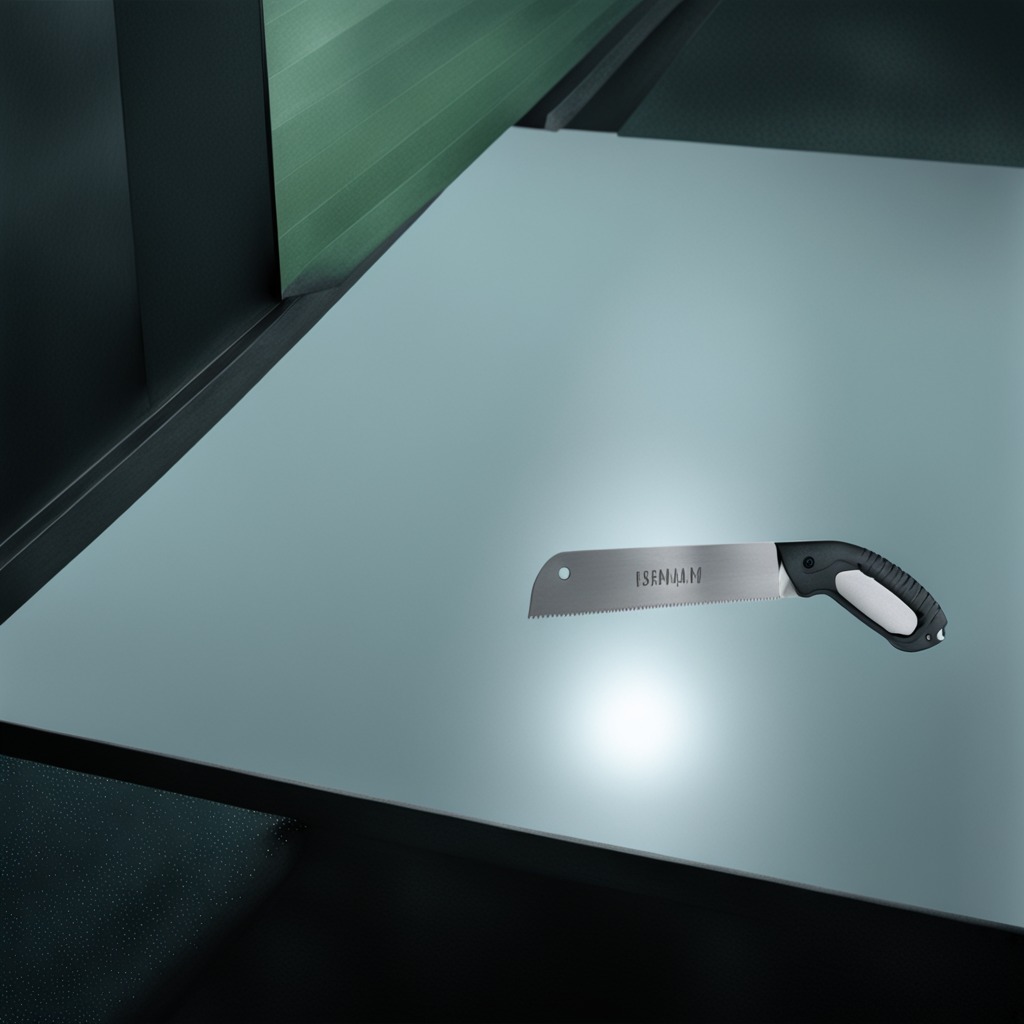
A metal saw is lying on the clean empty table in a railway signal maintenance room lit by harsh overhead fluorescents.